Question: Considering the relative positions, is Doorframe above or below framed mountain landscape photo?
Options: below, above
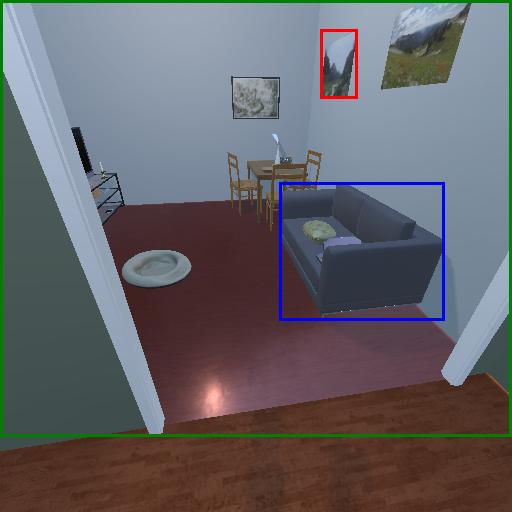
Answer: below